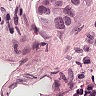
Metastatic tissue present: yes